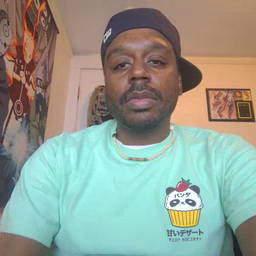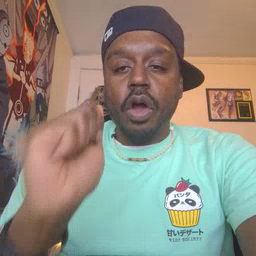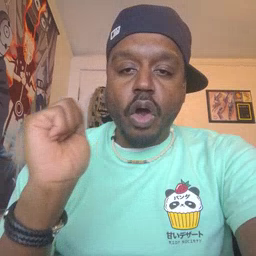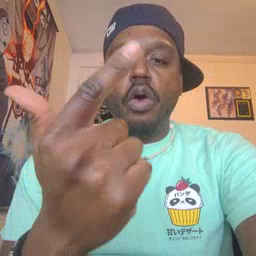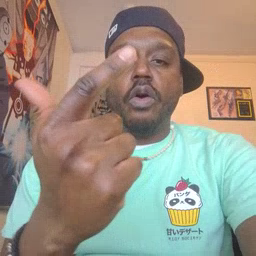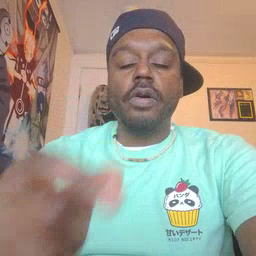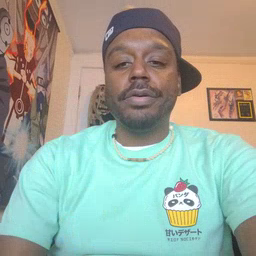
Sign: all